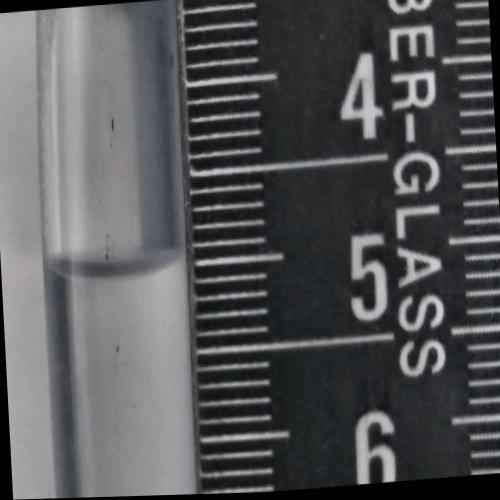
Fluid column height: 5.0 cm